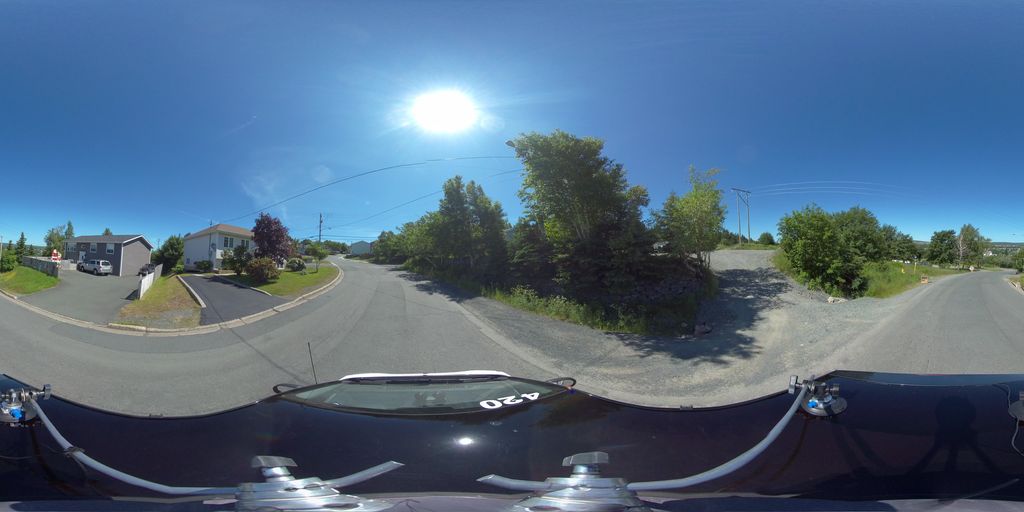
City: st_johns